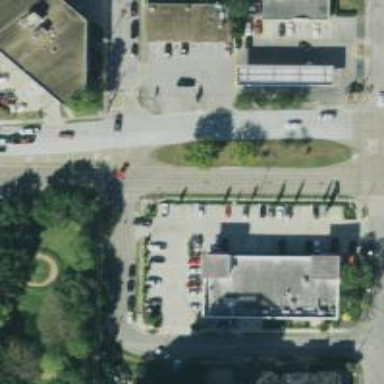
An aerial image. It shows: Parking space.